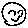
Label: smiley face